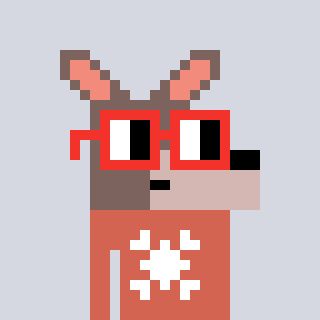
a pixel art character with square red glasses, a kangaroo-shaped head and a peachy-colored body on a cool background